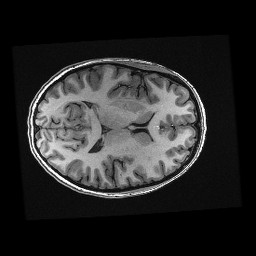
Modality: T1w
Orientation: axial
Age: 23
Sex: female
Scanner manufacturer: ge
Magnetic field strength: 3 T
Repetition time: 0.008848 s
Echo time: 0.003544 s